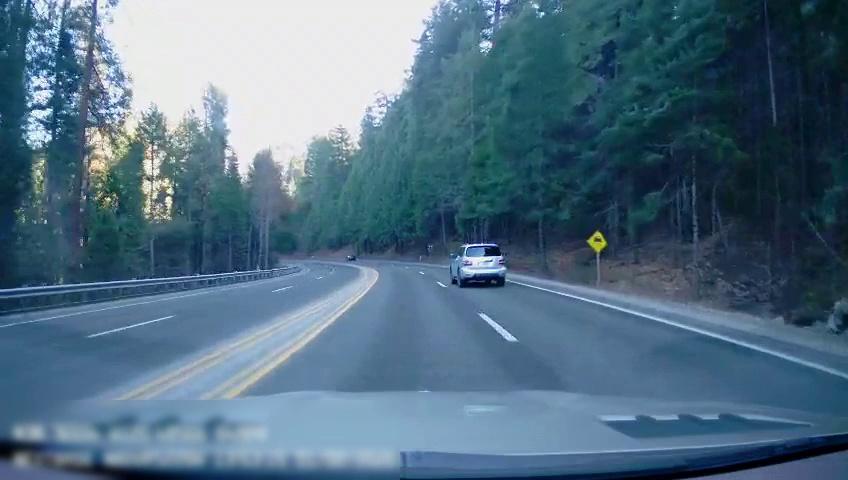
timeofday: Day
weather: Sunny
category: Drivable Space
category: Vehicles | SUV
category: Lanes | Current Lane
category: Lanes | Alternate Lane
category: Lanes | Current Lane
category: Lanes | Alternate Lane
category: Lanes | Opposite Lane
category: Lanes | Opposite Lane
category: Lanes | Opposite Lane
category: Lanes | Opposite Lane
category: Traffic | Signs